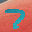
Label: 7